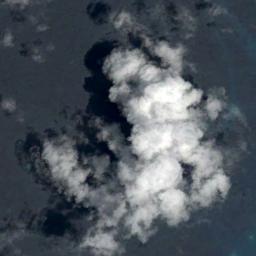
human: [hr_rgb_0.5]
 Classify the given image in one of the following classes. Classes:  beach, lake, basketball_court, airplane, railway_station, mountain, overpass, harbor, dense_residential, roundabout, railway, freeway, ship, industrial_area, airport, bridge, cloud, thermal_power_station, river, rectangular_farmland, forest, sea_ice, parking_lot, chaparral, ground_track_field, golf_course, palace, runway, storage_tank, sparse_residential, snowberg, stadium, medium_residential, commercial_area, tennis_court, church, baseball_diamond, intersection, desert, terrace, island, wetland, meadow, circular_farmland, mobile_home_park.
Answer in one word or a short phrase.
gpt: cloud